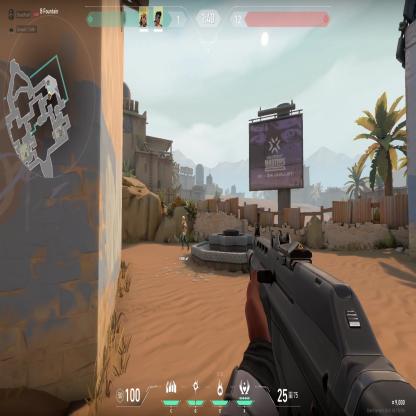
Label: teammate